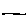
Label: line